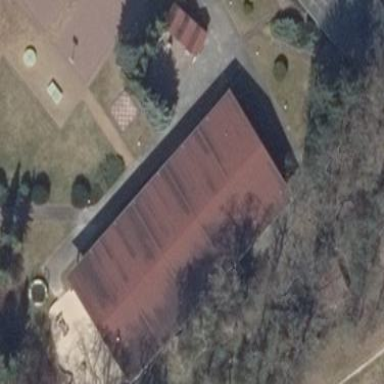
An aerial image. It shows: Beautiful church building.